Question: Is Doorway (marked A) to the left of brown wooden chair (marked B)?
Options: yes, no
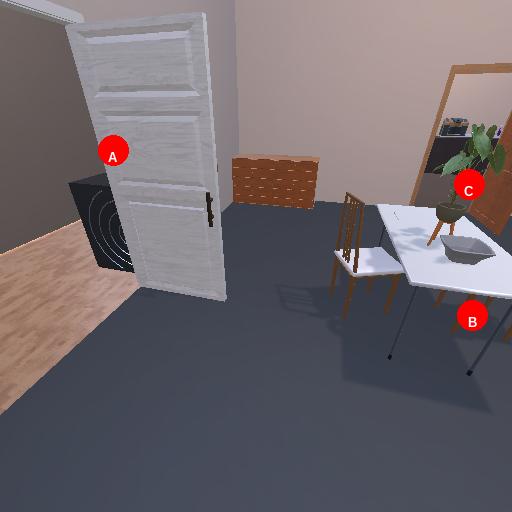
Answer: yes